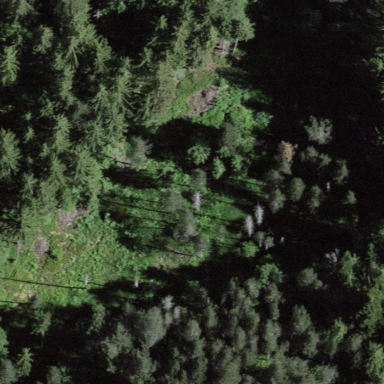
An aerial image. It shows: Patch of scrub vegetation.